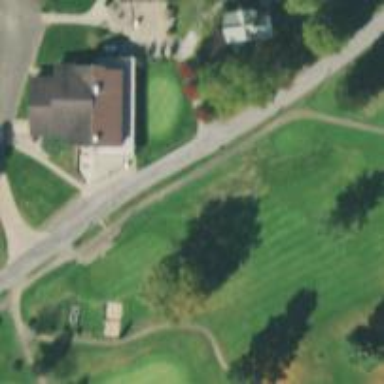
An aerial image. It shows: Path for both roads and golfers.